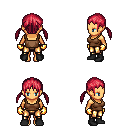
a pixel art fantasy rpg character, female body template, human, tanned skin, brown pirate shirt, gold greaves, ruby red twin-tailed hairstyle, gold gloves, black shoes, four views (front, back, left, right), 2x2 character sprite sheet, small pixel art, hard edges, no anti-aliasing